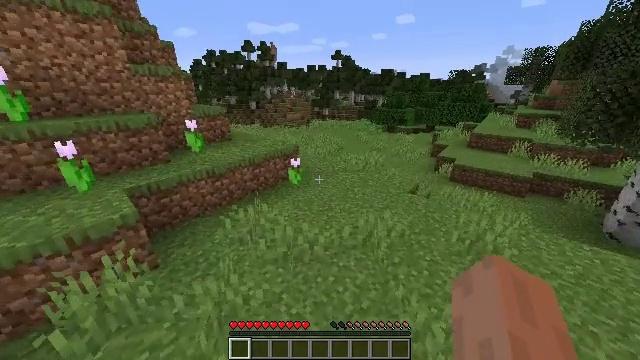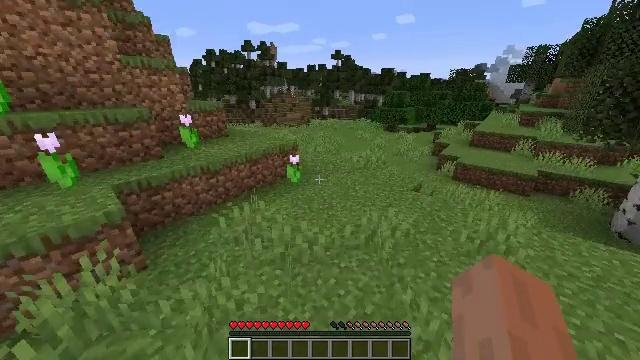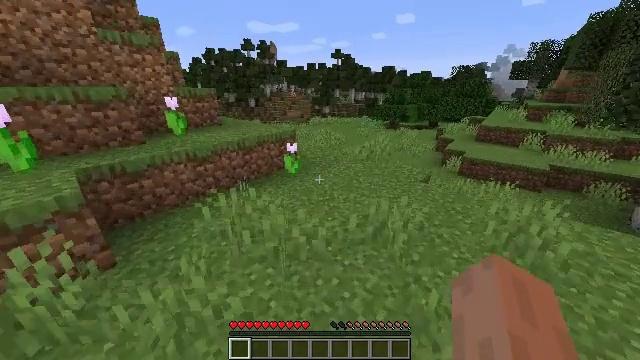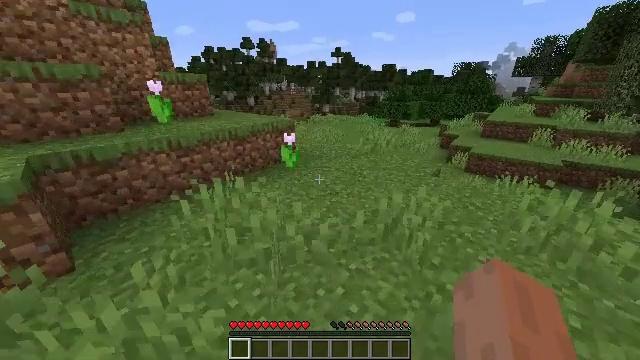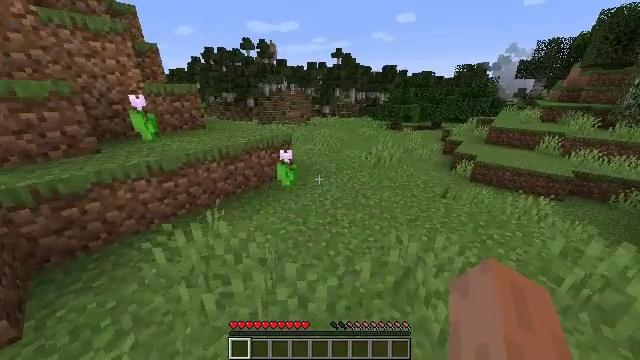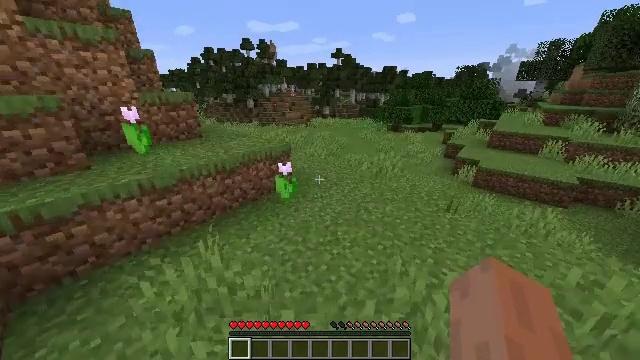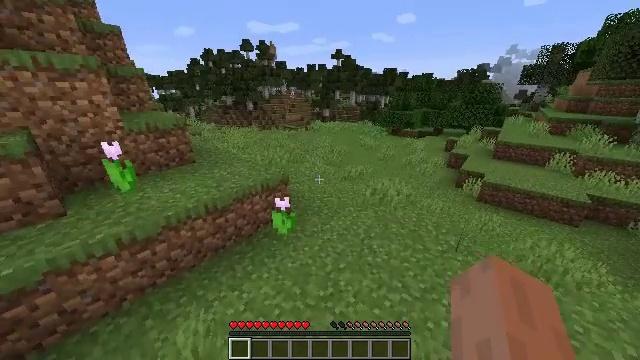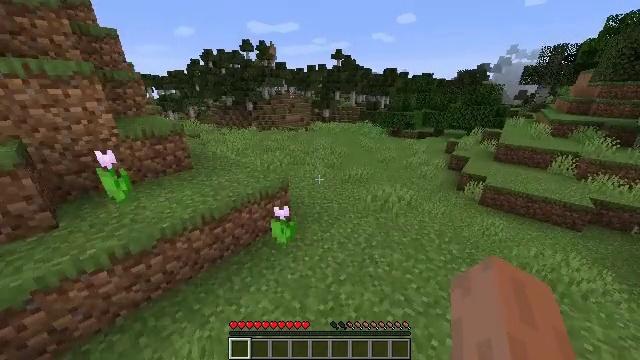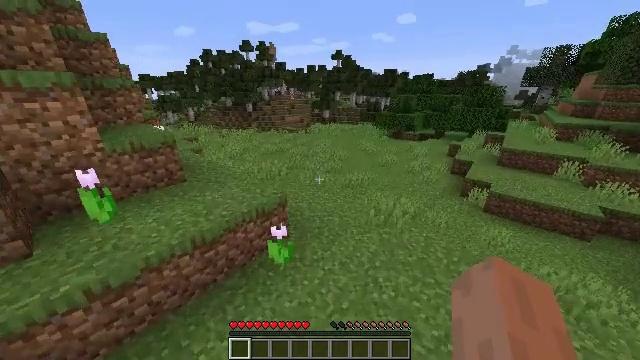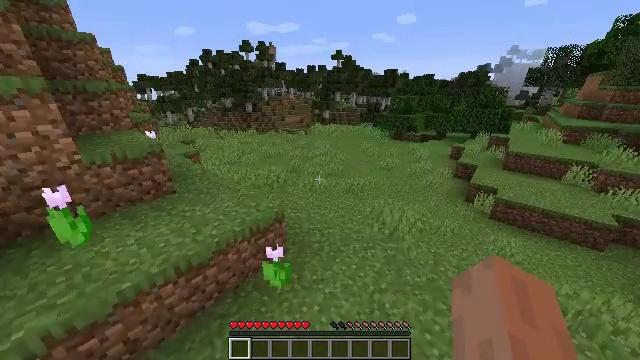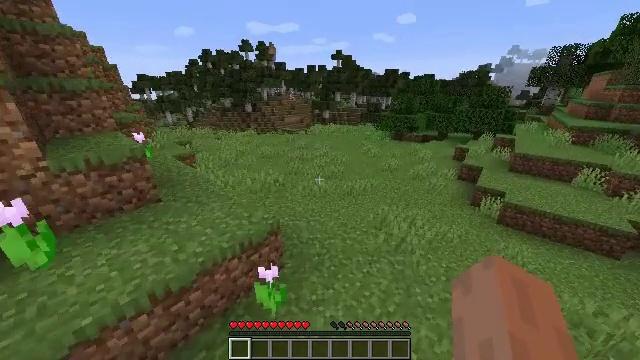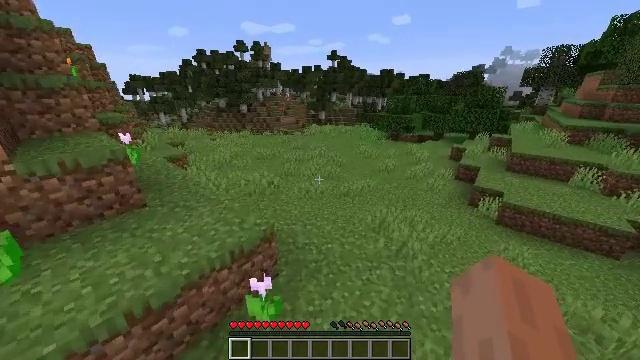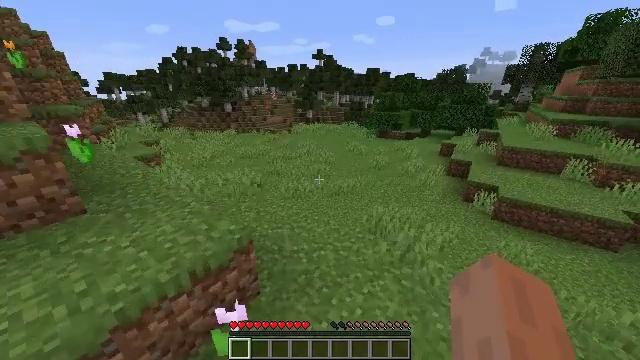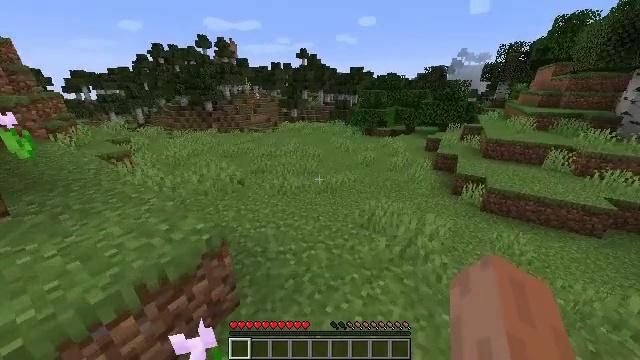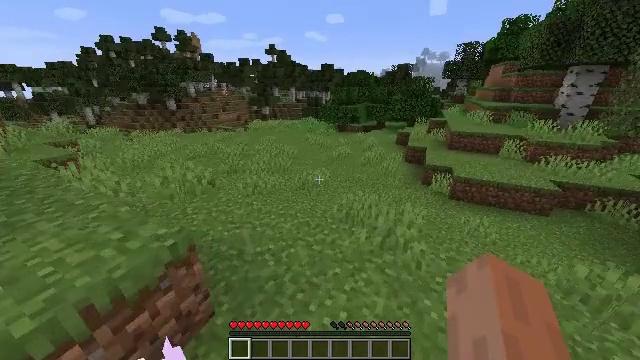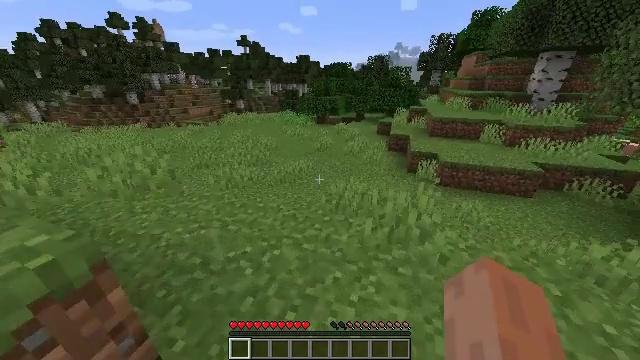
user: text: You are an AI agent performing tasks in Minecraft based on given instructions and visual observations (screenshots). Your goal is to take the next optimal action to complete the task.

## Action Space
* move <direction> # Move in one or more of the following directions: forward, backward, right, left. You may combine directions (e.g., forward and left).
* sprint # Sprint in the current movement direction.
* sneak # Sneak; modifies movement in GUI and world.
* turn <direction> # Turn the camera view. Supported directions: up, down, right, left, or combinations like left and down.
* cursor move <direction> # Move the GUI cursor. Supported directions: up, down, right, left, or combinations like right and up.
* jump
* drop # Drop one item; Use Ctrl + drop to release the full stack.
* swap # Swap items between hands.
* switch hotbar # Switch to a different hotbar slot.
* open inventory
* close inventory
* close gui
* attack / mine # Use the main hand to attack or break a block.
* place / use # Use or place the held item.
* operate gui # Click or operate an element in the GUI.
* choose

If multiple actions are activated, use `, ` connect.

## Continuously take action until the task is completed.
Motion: motion action
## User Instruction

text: Break the peony to collect it.
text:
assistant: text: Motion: move forward, sprint, jump
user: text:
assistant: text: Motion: move forward, sprint, jump
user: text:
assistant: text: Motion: move forward, sprint, jump
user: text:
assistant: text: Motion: move forward, sprint, jump
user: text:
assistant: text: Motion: move forward, sprint, jump
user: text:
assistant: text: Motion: move forward, sprint, jump
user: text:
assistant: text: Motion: move forward, sprint, jump
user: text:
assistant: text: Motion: move forward, sprint, jump
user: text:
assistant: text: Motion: move forward, sprint, jump
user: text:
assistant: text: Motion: move forward, sprint, jump
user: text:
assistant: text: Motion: move forward, sprint, turn right, jump
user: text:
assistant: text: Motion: move forward, sprint, turn right, jump
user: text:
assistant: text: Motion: move forward, sprint, turn right, jump
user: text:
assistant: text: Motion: move forward, sprint, turn right, jump
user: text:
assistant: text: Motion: move forward, sprint, turn right and down, jump
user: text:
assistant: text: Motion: move forward, sprint, turn right, jump
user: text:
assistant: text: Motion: move forward, sprint, jump
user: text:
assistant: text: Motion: move forward, sprint, jump
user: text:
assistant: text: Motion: move forward, sprint, jump
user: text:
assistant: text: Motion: move forward, sprint, turn left and down, jump
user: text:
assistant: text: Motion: move forward, sprint, turn left, jump
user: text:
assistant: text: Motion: move forward, sprint, jump
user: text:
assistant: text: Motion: move forward, sprint, jump
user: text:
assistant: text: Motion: move forward, sprint, jump
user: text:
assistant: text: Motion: move forward, sprint, jump
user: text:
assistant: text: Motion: move forward, sprint, jump
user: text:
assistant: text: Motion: move forward, sprint, jump
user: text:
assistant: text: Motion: move forward, sprint, jump
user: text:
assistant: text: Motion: move forward, sprint, jump
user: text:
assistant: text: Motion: move forward, sprint, jump